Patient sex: M
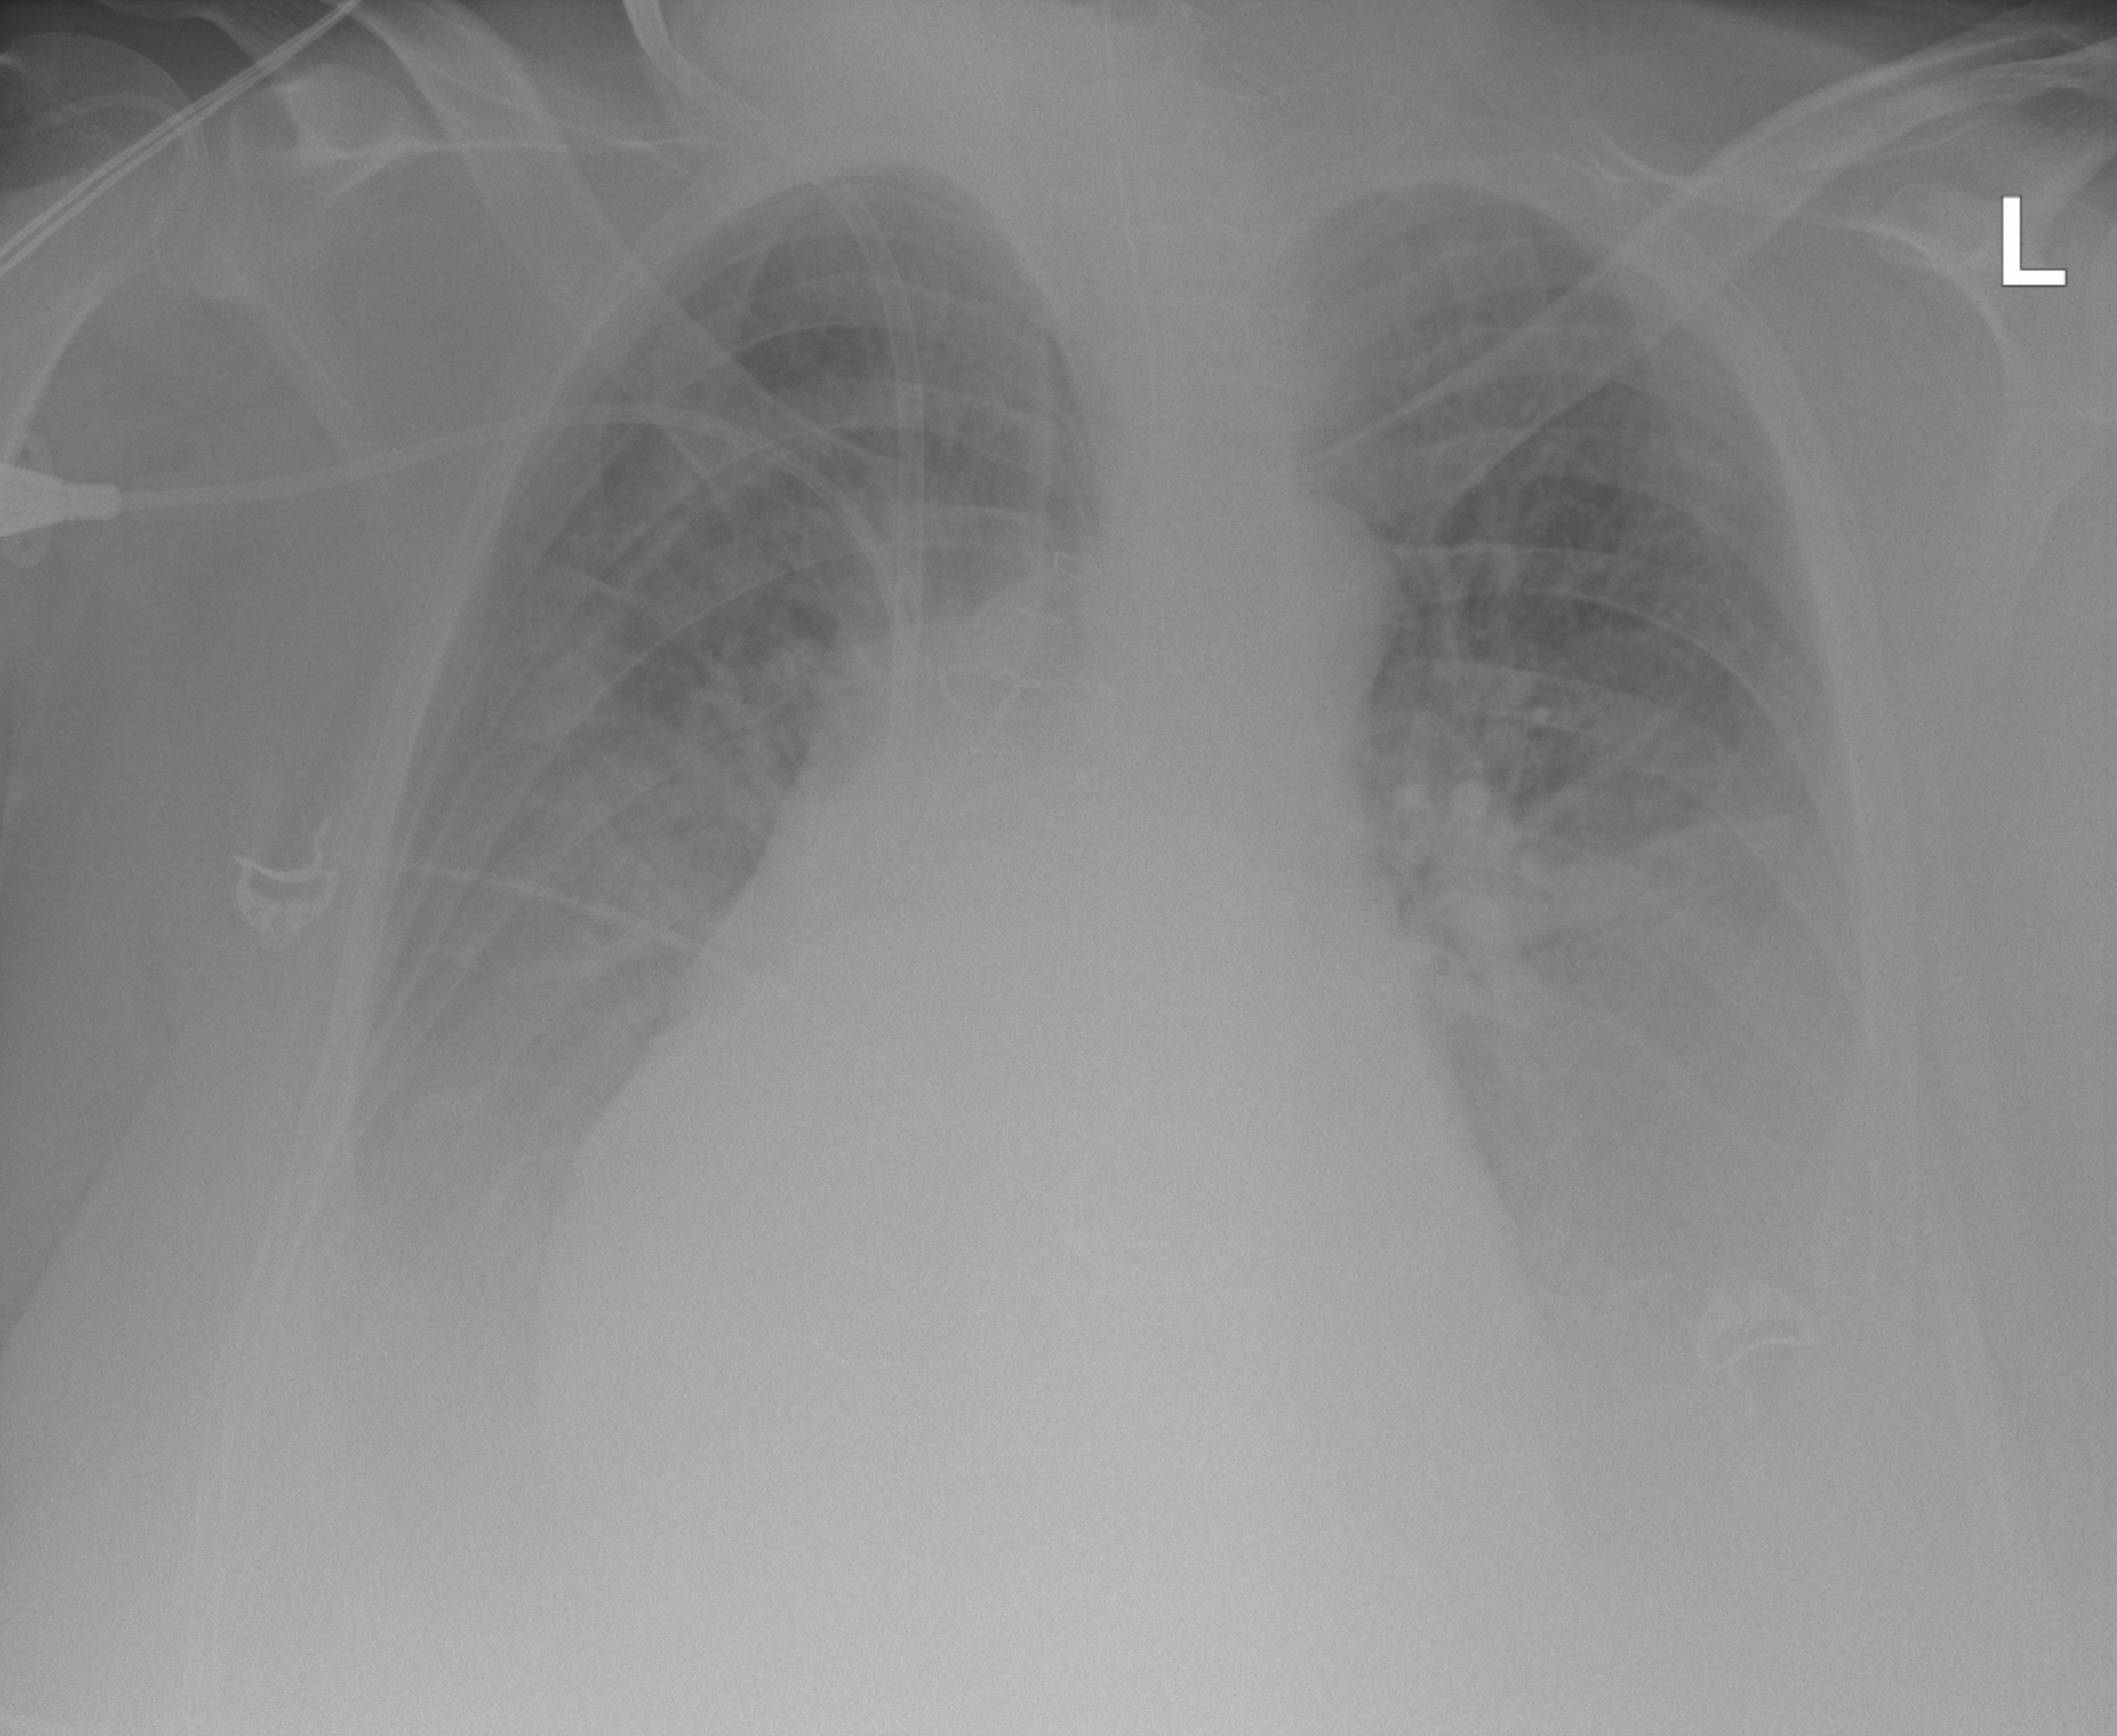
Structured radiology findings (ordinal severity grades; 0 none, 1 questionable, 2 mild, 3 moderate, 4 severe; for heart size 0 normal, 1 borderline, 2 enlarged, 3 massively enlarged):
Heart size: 2
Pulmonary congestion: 2
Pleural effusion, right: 3
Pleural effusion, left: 3
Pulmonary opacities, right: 0
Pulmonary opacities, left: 0
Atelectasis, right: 3
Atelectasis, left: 3